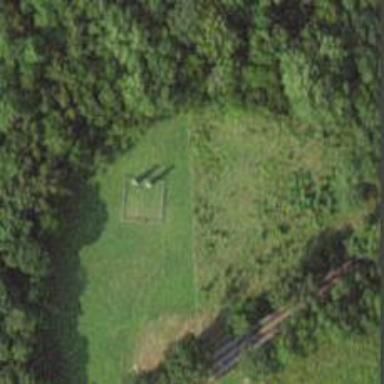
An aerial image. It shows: Historic attraction with ruins that draws tourists.